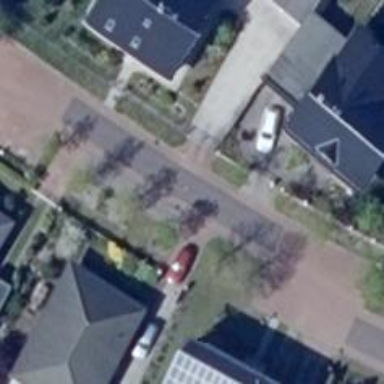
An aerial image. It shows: Asphalt road designated as living street.